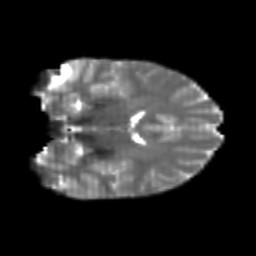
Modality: T2w
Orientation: coronal
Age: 20
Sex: female
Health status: healthy
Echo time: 0.074 s